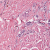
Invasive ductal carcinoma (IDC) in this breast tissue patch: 1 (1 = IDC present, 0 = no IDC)